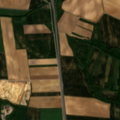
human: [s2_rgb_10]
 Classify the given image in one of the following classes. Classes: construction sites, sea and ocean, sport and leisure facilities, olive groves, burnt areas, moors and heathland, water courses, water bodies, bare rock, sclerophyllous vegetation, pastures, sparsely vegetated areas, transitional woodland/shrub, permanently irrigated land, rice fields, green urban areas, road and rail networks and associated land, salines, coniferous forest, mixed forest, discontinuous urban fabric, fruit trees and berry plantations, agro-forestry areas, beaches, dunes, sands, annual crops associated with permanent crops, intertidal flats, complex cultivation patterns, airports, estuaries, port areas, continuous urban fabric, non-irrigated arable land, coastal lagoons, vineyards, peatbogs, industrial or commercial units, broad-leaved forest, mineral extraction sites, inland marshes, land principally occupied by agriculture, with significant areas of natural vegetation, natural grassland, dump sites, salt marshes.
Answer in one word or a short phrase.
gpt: industrial or commercial units, mineral extraction sites, non-irrigated arable land, land principally occupied by agriculture, with significant areas of natural vegetation, broad-leaved forest